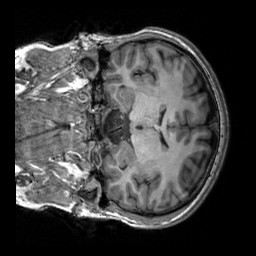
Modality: T1w
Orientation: coronal
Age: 23
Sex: male
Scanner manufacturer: siemens
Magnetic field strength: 3 T
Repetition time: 2.3 s
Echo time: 0.00303 s